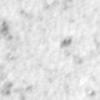
Label: no_change